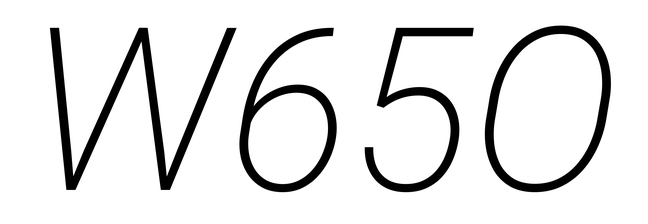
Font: Roboto-Italic_ExtraLight_Italic